Interaction volume radius: 10 \u00c5
Interaction volume height: 20 \u00c5
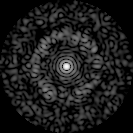
Disorder parameter: 0.7886